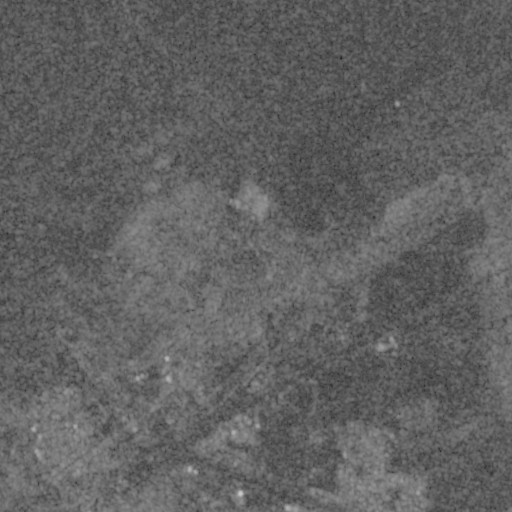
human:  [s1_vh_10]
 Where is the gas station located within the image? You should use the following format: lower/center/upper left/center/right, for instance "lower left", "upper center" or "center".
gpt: The gas station is located in the lower right of the image.
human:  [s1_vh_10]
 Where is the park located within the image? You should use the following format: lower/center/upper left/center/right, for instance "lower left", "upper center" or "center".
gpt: The park is located in the lower left of the image.
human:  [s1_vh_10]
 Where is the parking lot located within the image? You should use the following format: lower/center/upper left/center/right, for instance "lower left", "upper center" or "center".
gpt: The parking lot is located in the lower right of the image.
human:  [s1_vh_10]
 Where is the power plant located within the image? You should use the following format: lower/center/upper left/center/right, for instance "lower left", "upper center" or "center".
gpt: There is no power plant in the image.

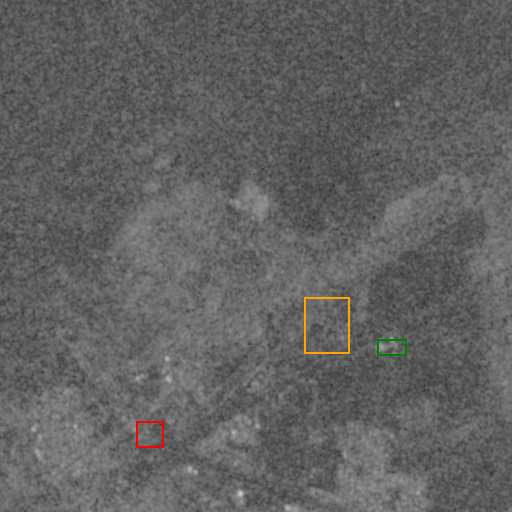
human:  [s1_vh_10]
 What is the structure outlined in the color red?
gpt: The structure outlined in red is a park.
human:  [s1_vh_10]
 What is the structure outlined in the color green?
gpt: The structure outlined in green is a parking lot.
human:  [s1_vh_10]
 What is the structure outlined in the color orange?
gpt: The structure outlined in orange is a wastewater plant.
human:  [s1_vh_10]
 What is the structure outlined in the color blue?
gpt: There is no blue outline.